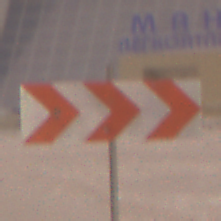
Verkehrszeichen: RichtungstafelnInKurvenGrossLinks
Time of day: Night
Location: Outdoor (Urban)
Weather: Overcast
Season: Winter
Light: Artificial